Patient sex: M
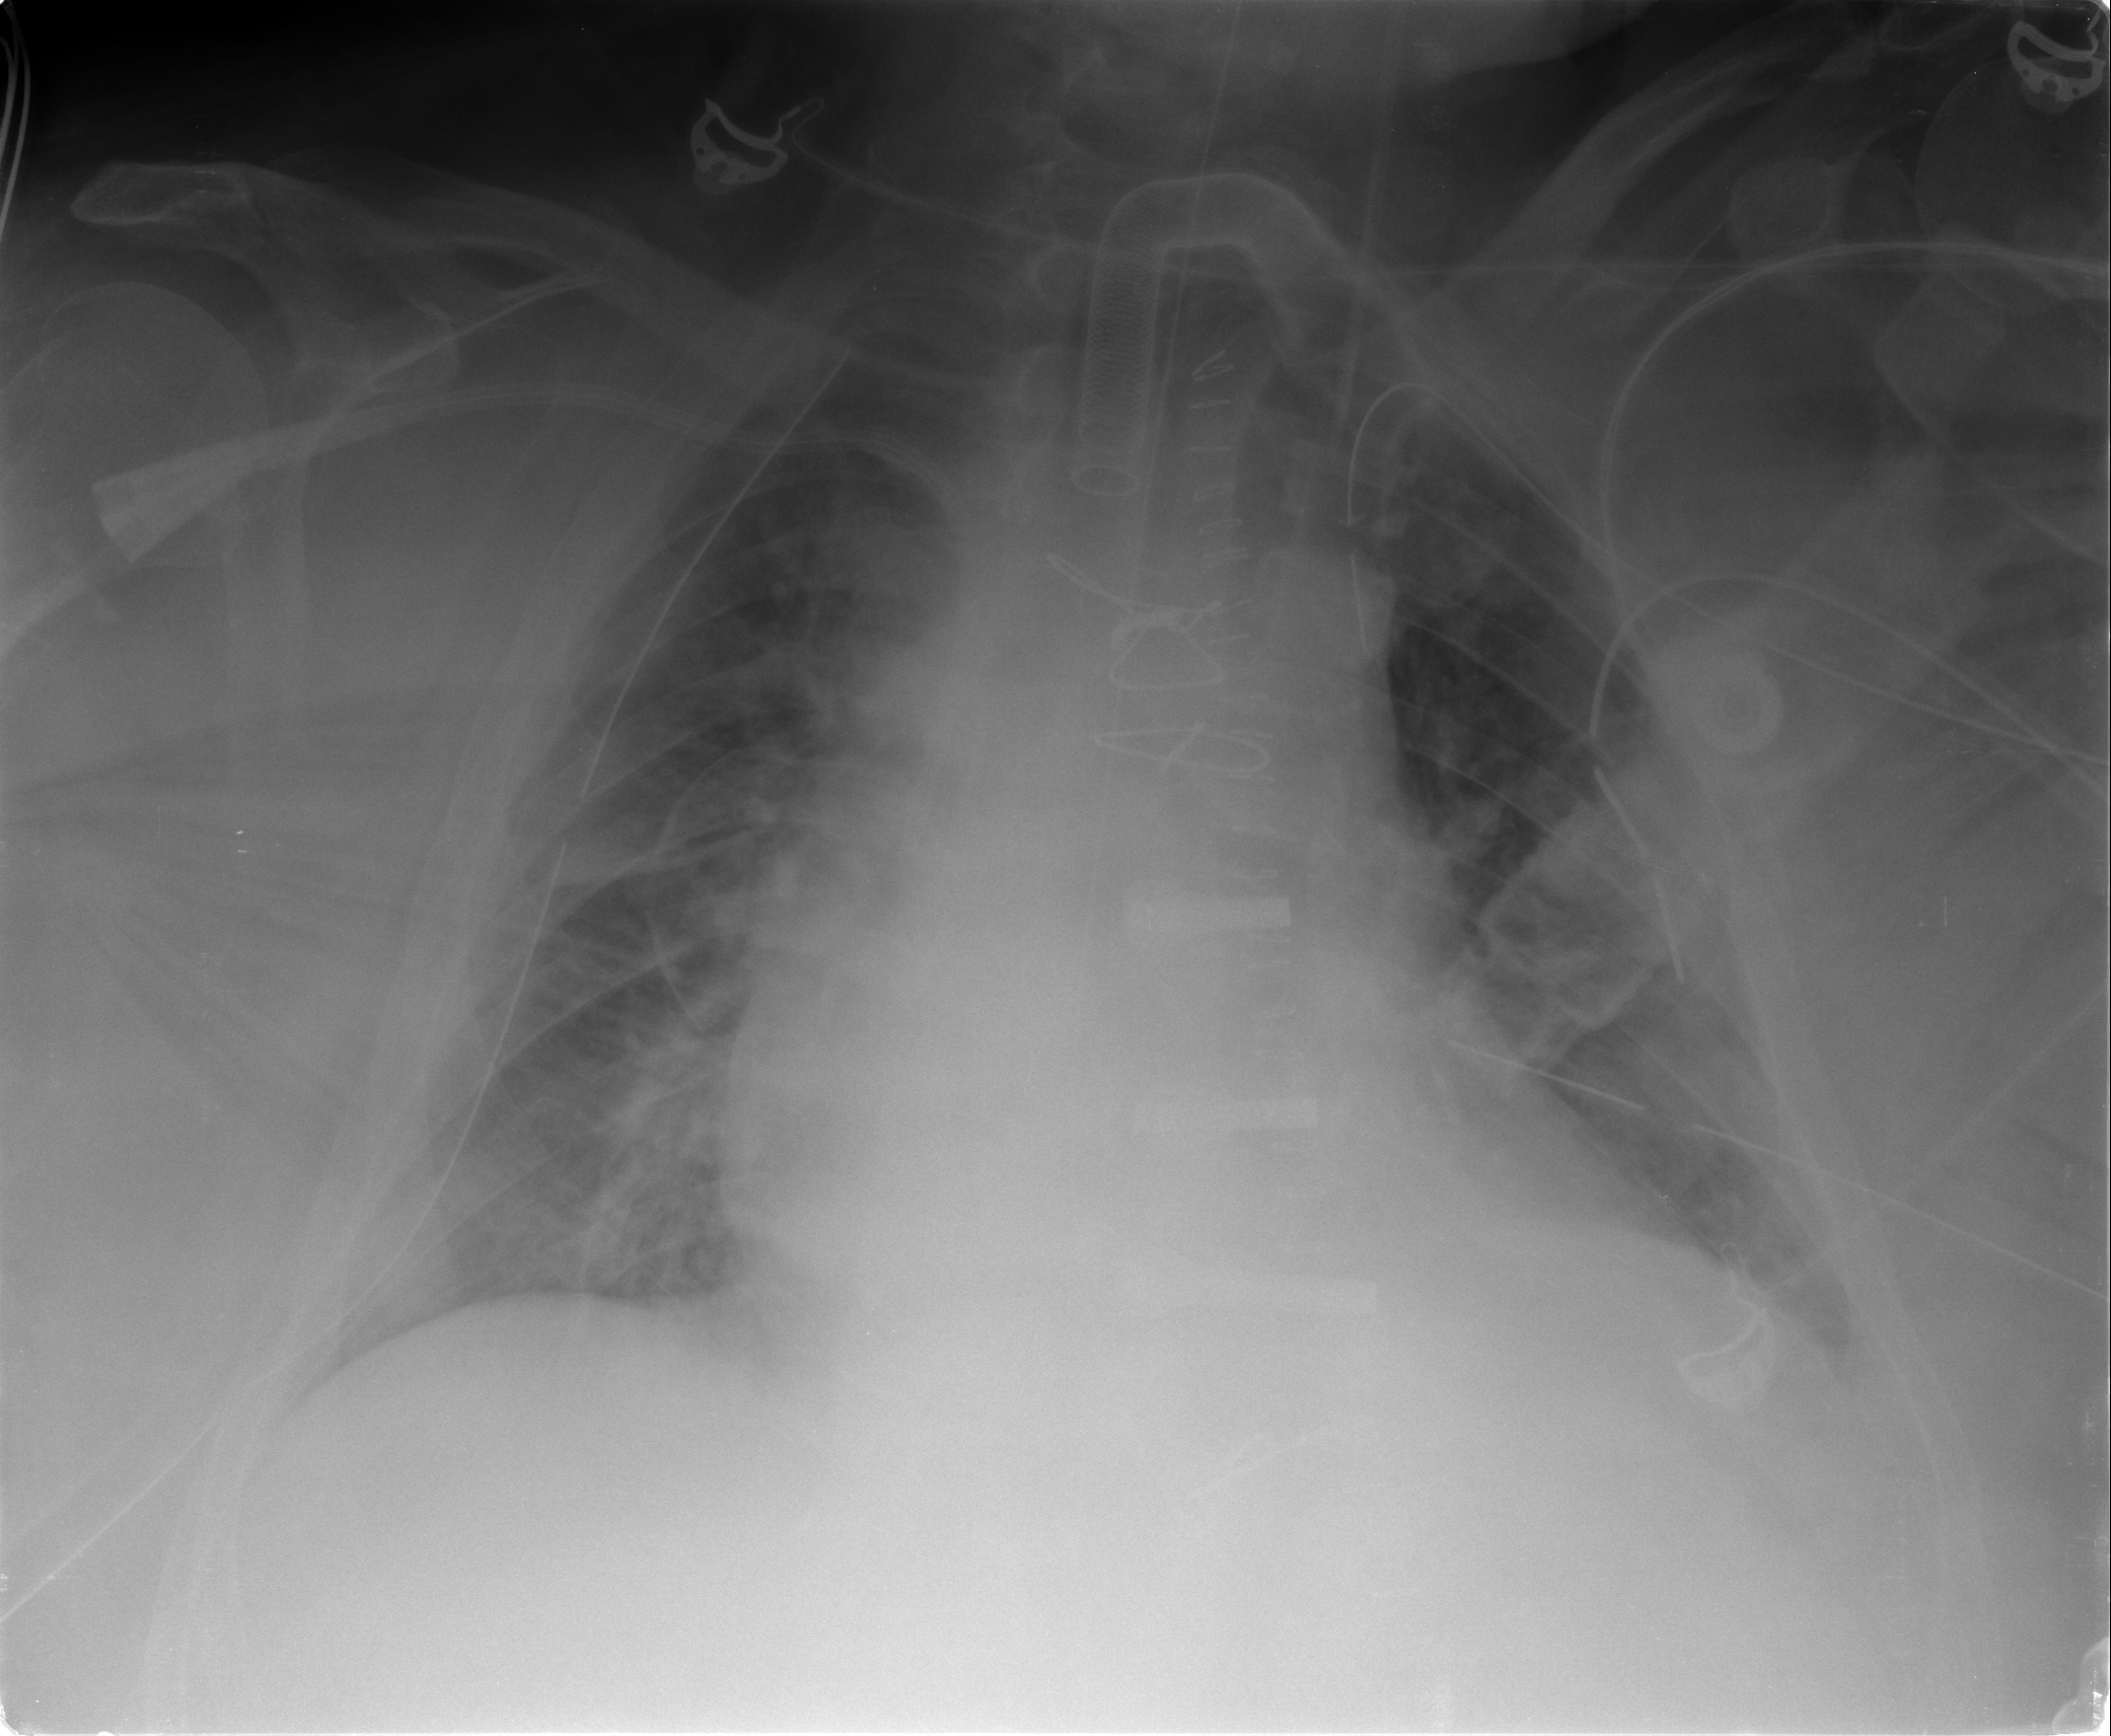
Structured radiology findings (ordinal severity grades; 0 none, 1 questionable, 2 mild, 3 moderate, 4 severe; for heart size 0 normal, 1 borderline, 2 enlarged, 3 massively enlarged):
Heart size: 2
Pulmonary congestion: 2
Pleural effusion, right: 0
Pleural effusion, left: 1
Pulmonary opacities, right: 0
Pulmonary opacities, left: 0
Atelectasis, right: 2
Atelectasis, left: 2